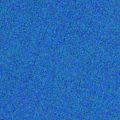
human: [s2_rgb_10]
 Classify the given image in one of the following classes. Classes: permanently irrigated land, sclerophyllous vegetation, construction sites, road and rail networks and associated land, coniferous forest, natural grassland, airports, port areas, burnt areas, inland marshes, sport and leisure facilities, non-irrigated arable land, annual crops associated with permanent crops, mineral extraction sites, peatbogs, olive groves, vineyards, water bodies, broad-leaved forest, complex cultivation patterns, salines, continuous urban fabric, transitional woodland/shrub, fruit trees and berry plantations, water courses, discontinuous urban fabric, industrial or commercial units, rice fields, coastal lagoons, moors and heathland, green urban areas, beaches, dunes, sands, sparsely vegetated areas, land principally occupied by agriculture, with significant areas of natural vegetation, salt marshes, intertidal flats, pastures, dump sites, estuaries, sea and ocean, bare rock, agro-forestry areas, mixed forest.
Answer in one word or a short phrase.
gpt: sea and ocean